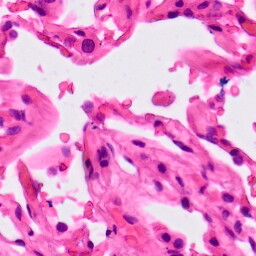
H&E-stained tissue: Lung